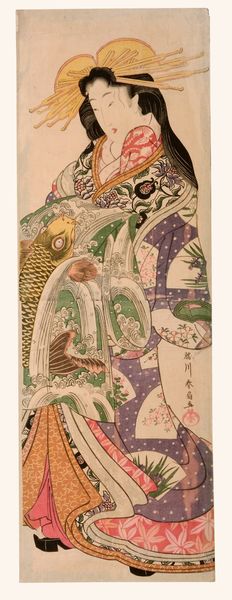
Künstler: Katsukawa Shunsen
Standort: Hamburg
Institution: Museum für Kunst und Gewerbe Hamburg
Schlagwörter: blau, mann, grün, bunt, frau, tiere, ornament, holzschnitt, japan, druck, druckgraphik, schnitt, druckgrafik, karpfen, zeit, farbholzschnitt, schmalseiten, geklebt, tierornament, kurtisane, edo, reproduktionen, druckerzeugnisse, ukiyo, hetäre, prägedruck, reliefdruck